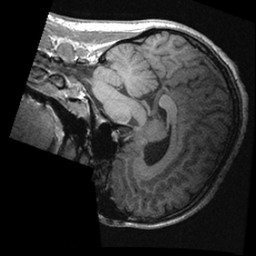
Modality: T1w
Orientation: sagittal
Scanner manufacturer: ge
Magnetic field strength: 3 T
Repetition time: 0.007008 s
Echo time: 0.002612 s